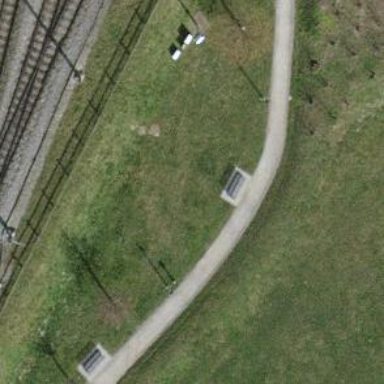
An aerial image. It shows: Bench for seating.